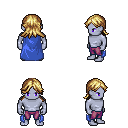
a pixel art fantasy rpg character, male body template, dark elf, purple skin, blue cape, magenta pants, blonde loose hair, four views (front, back, left, right), 2x2 character sprite sheet, small pixel art, hard edges, no anti-aliasing